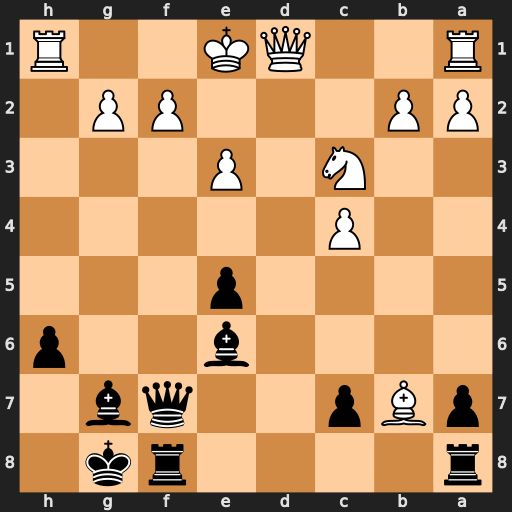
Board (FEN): r4rk1/pBp2qb1/4b2p/4p3/2P5/2N1P3/PP3PP1/R2QK2R
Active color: b
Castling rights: KQ
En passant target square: -
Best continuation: Qxf2#